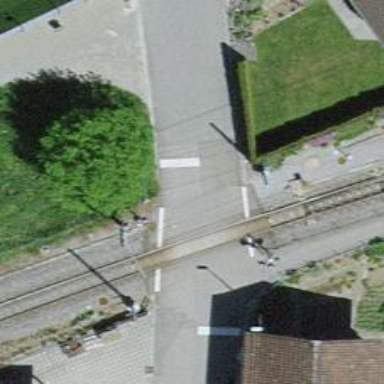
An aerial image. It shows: Railway level crossing.